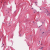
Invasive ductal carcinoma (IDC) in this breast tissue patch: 0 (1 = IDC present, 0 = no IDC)